Aerial crown-view tile of a tropical tree (Barro Colorado Island, Panama), acquired 20240813:
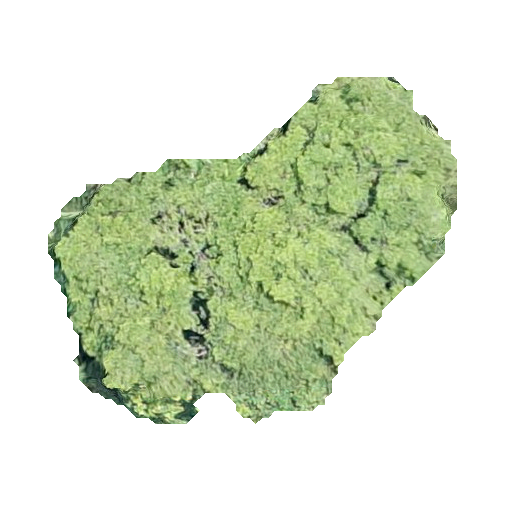
Species: Dendropanax arboreus
GBIF accepted scientific name: Dendropanax arboreus
Crown area: 138.855 m²